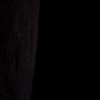
Label: space